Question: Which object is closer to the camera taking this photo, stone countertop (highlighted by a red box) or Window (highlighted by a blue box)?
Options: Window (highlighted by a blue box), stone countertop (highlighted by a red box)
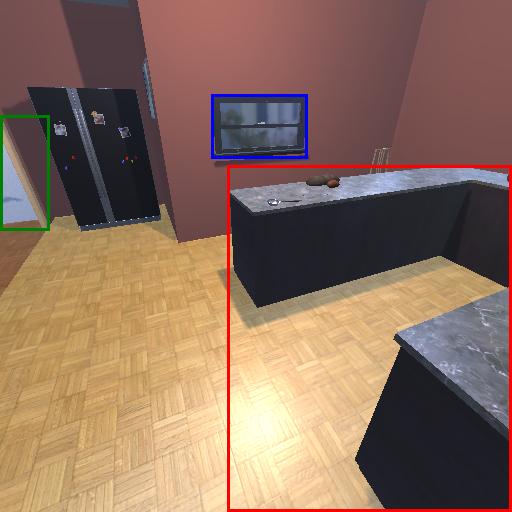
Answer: Window (highlighted by a blue box)